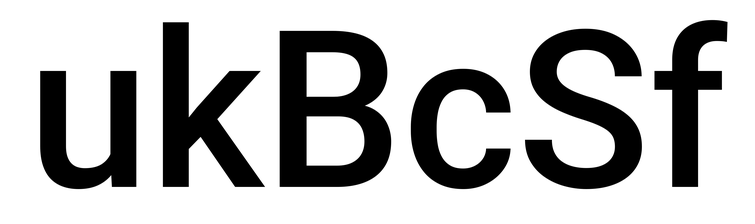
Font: Roboto_Medium